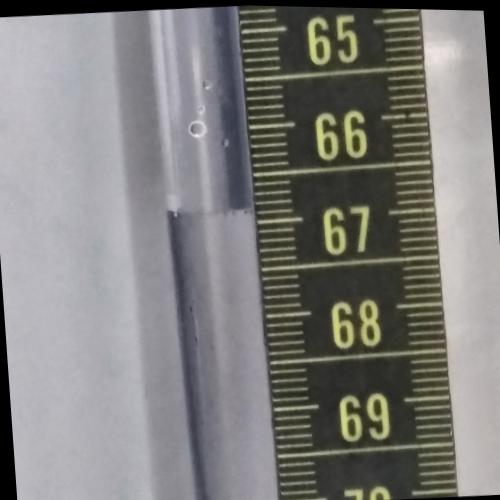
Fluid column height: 66.9 cm